I will show an image sequence of human cooking. I have annotated the images with numbered circles. Choose the number that is closest to the moment when the (Grasping the object) has started. You are a five-time world champion in this game. Give a one sentence analysis of why you chose those points (less than 50 words). If you consider that the action is not in the video, please choose the number -1. Provide your answer at the end in a json file of this format: {"points": []}
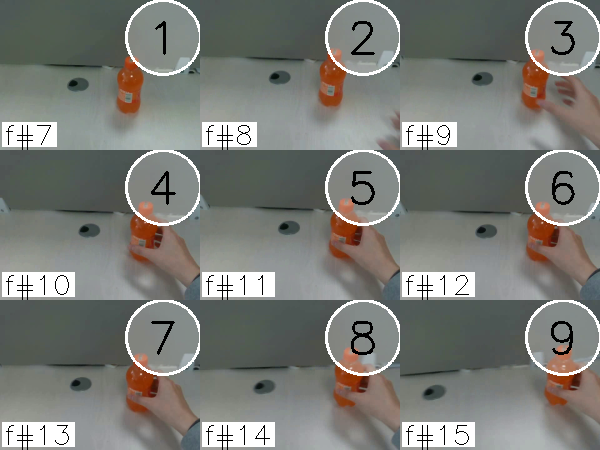
Frame 5 shows the clearest moment of hand-object contact.
{"points": [5]}